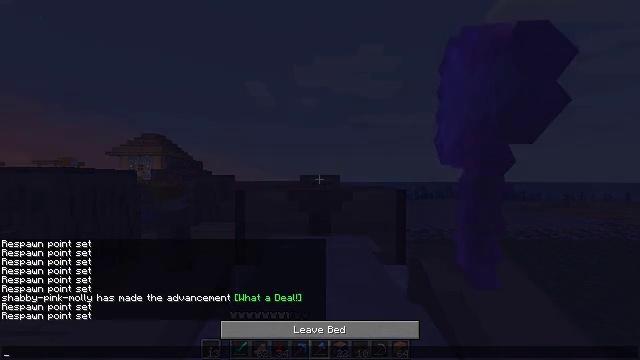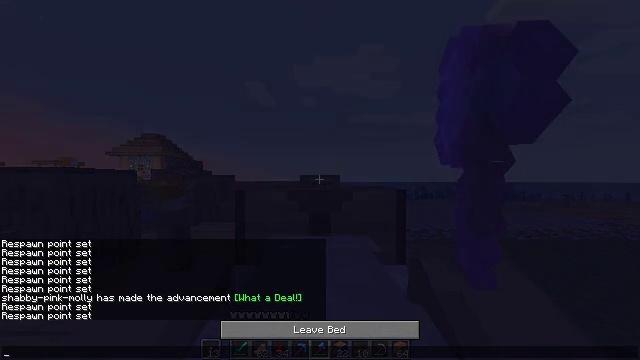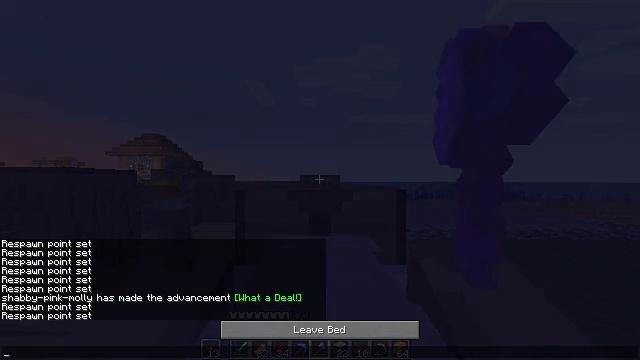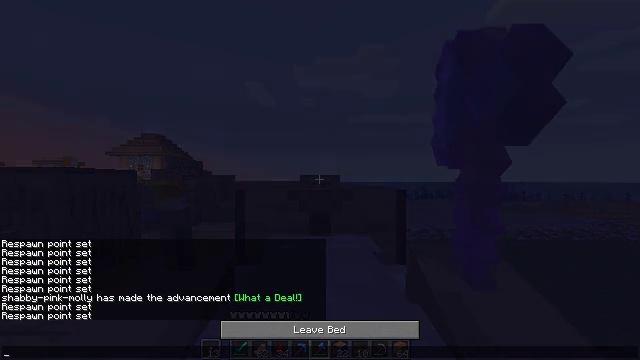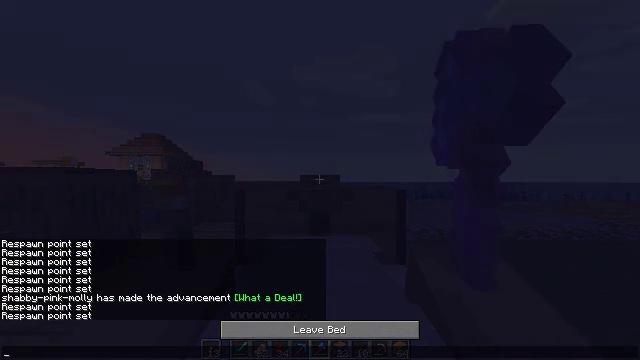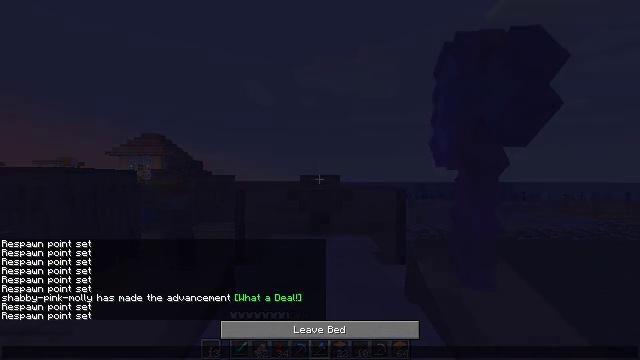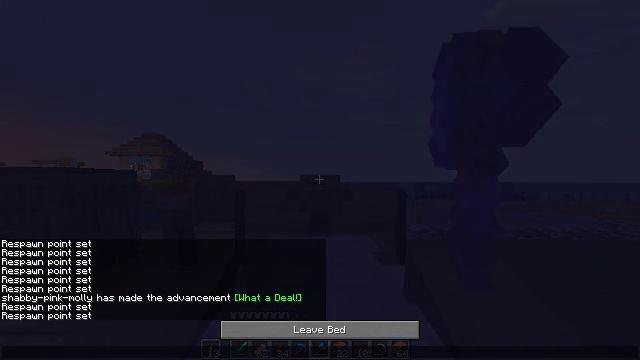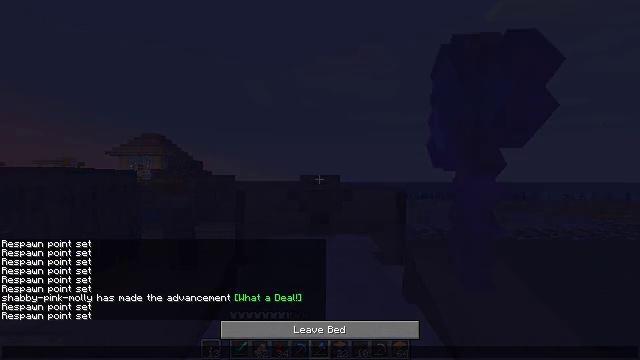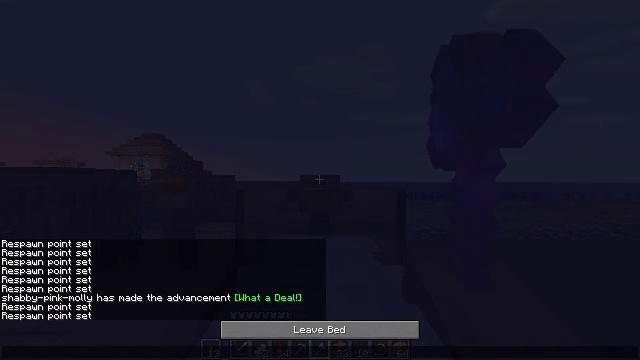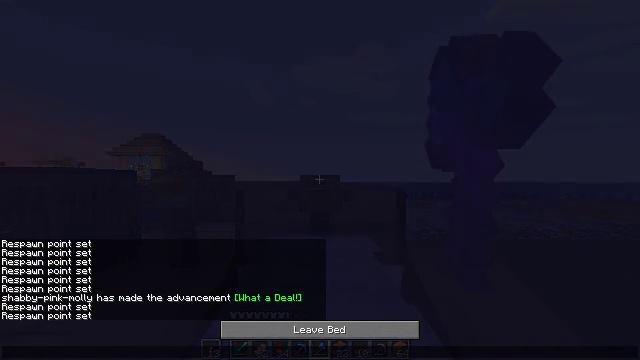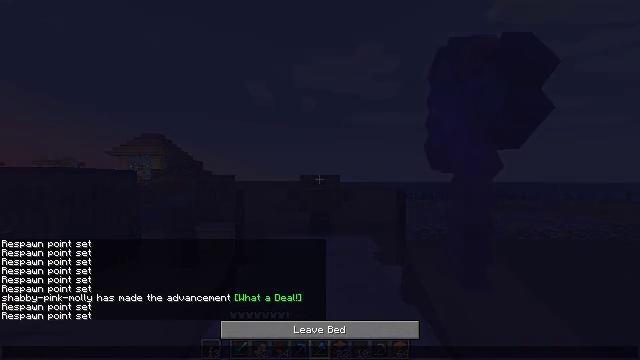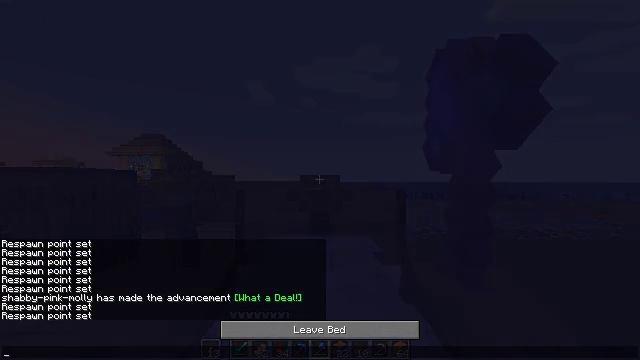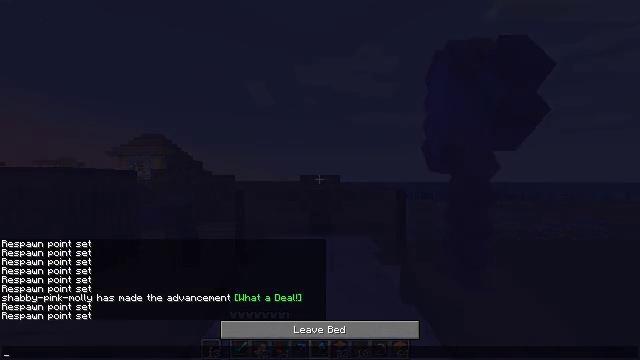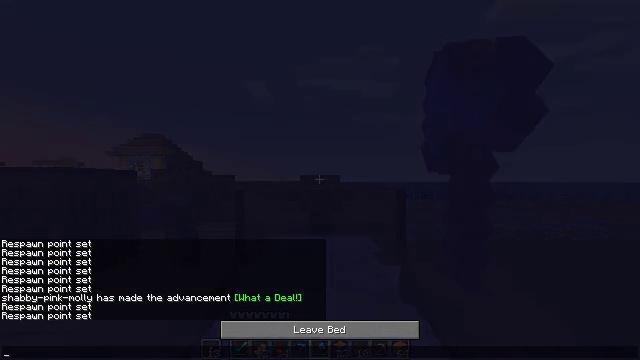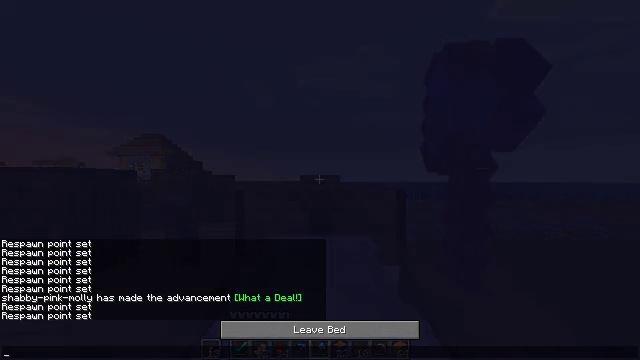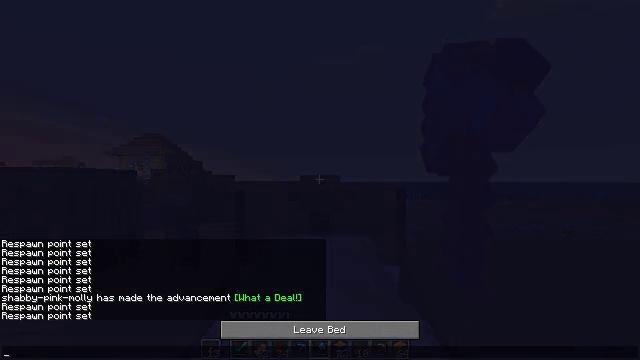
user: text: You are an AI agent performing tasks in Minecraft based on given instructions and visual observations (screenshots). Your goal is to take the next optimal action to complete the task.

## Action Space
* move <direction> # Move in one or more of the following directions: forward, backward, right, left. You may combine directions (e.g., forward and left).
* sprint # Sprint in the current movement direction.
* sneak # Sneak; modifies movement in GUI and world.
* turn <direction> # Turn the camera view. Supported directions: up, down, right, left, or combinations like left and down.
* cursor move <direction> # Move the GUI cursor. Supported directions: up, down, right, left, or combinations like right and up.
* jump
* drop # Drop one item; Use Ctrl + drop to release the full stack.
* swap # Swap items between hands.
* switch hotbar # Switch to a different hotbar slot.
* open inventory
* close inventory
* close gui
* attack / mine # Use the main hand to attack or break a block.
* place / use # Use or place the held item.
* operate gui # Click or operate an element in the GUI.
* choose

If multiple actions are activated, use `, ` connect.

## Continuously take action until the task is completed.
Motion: motion action
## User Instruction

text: Mine the oak fence from the structure.
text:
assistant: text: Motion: no_op
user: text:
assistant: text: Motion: no_op
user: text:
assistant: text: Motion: no_op
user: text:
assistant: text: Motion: no_op
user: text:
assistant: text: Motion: no_op
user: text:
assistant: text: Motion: no_op
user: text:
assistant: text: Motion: no_op
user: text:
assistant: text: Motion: no_op
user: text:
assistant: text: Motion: no_op
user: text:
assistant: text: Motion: no_op
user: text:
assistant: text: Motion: no_op
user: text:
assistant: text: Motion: no_op
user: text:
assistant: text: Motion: no_op
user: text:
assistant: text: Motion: no_op
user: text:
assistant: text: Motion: no_op
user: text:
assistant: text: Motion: no_op
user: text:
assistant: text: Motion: close gui
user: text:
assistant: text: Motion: no_op
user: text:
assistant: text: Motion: no_op
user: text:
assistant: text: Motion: no_op
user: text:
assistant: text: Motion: no_op
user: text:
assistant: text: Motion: turn down
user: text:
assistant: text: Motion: turn right and down
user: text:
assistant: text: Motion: turn right and down
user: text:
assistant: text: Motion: turn right and down
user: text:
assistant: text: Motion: turn right and down
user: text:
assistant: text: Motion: turn right and down
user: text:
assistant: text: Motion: turn right and up
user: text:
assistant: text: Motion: turn left and up
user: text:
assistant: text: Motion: turn left and up